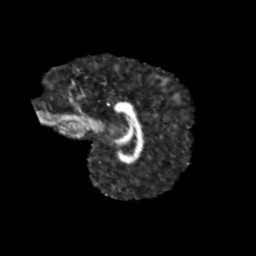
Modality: FA
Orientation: sagittal
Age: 12
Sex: female
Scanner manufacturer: siemens
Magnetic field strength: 3 T
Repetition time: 3.8 s
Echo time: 0.07 s